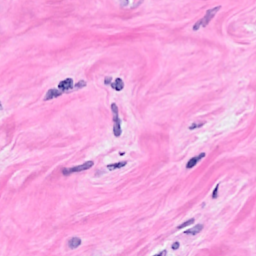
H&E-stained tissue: Breast